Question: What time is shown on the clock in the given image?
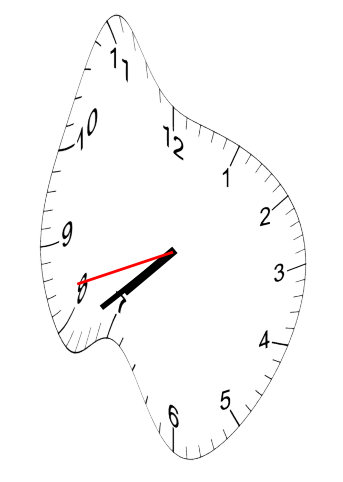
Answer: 07:38:42